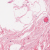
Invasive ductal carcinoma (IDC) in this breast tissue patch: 0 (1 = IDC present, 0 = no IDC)